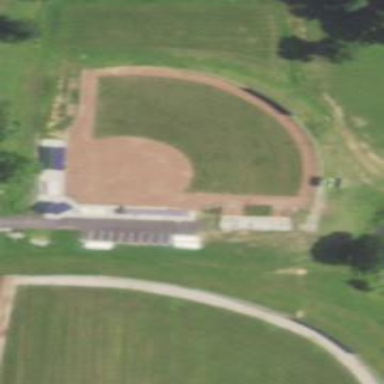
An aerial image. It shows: Softball pitch for leisure land activities.